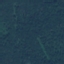
Land use / land cover class: Forest